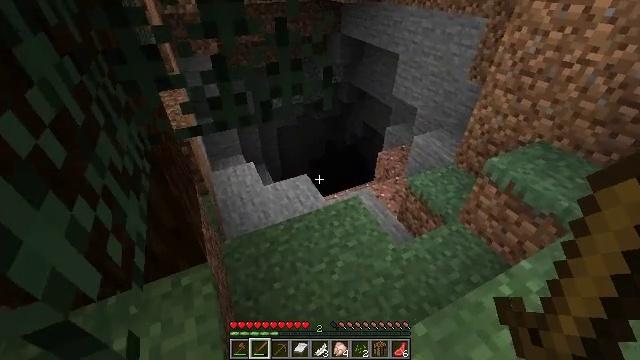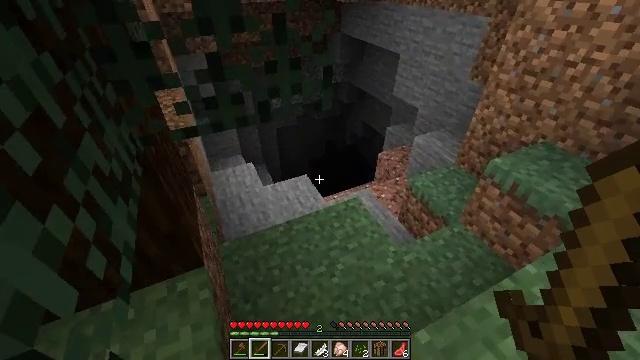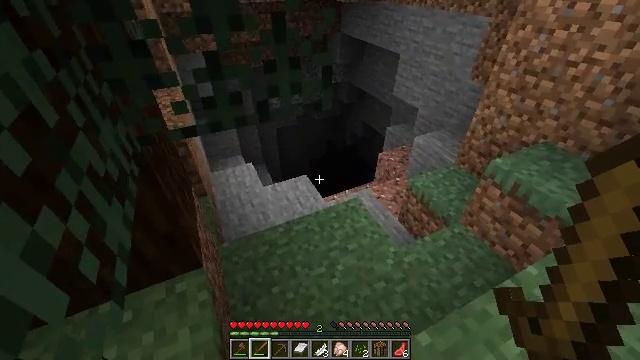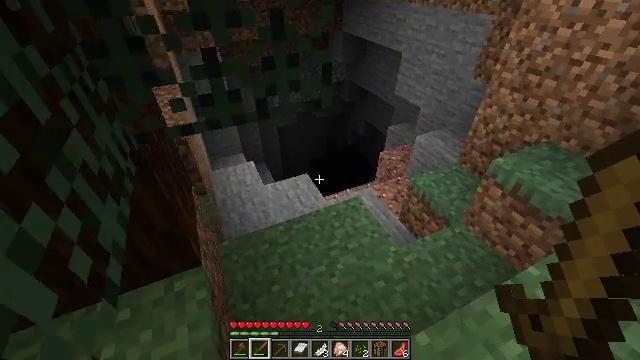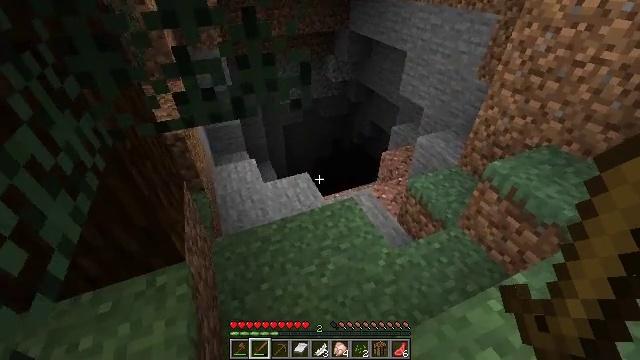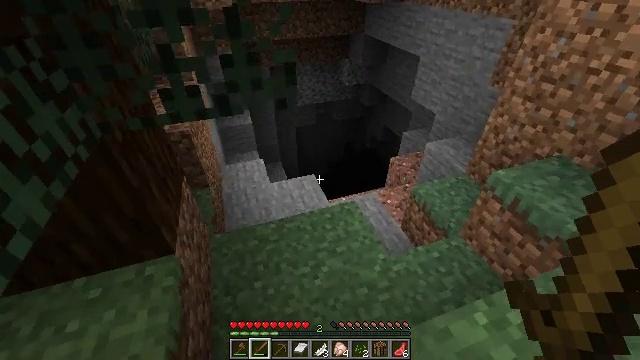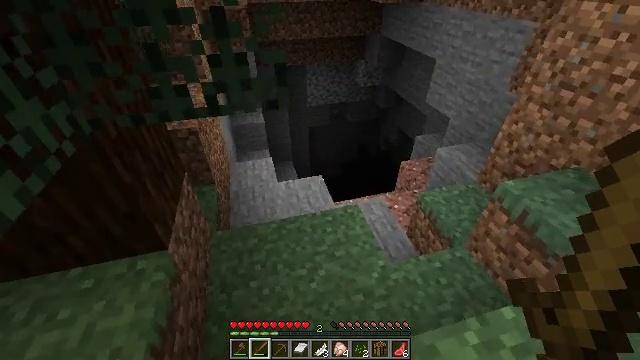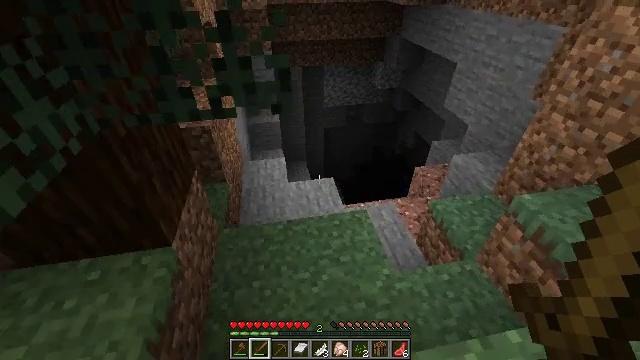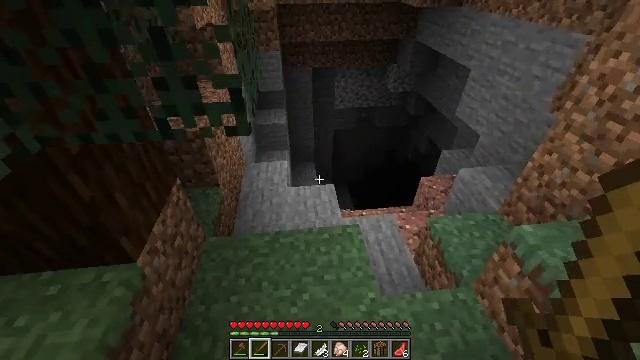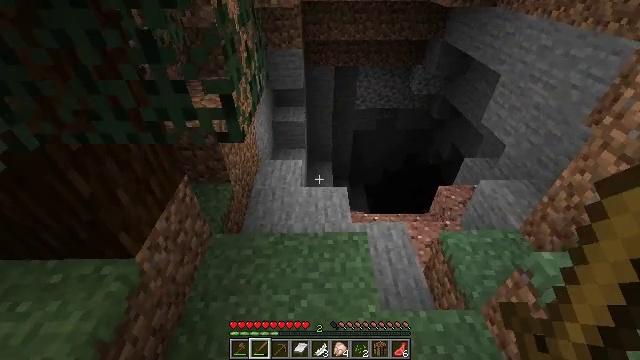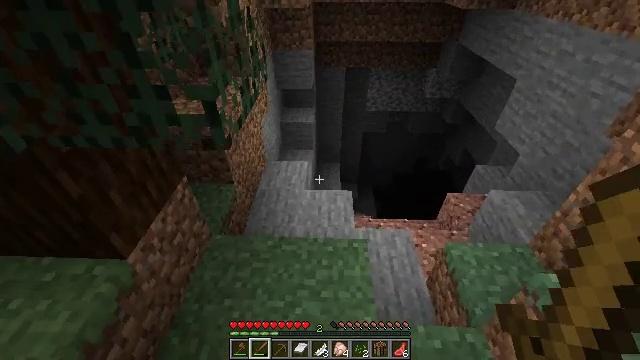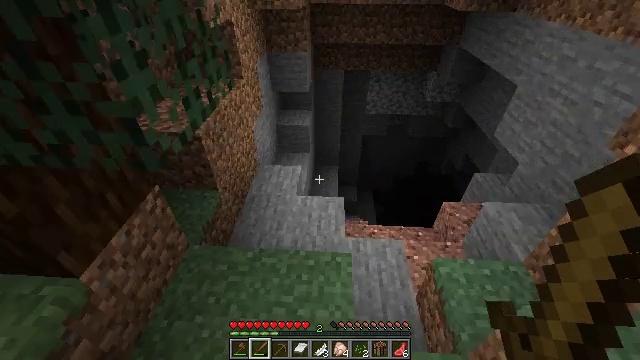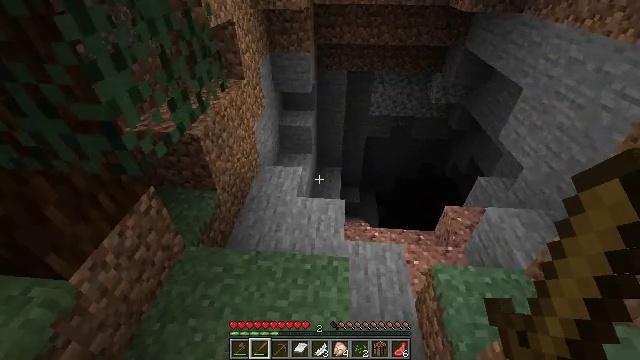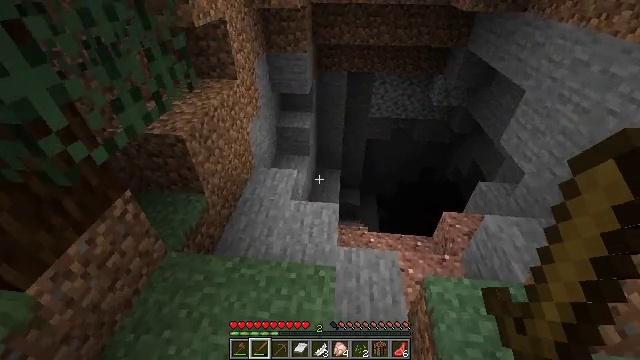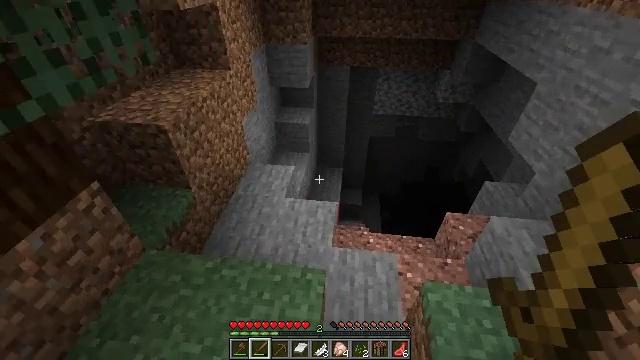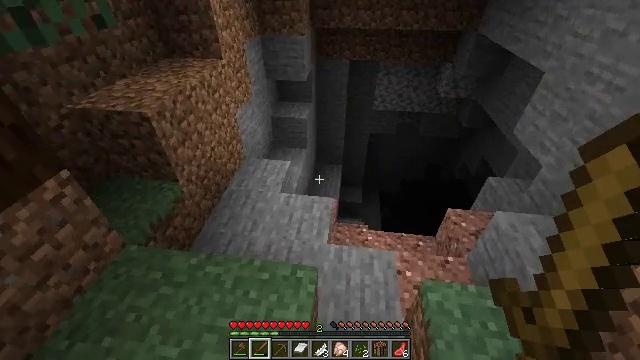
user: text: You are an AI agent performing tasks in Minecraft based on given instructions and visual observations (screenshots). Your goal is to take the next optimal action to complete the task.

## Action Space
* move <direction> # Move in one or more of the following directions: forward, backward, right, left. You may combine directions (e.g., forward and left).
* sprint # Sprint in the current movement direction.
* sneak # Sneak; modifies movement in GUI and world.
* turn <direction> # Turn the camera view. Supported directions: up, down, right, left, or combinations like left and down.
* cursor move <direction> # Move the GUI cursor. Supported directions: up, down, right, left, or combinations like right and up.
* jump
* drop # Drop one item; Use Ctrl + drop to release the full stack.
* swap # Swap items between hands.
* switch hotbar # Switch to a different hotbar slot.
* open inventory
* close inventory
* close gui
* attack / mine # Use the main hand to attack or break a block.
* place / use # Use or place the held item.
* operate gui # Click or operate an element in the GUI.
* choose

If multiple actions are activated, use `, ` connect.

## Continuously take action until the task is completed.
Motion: motion action
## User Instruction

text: Remove the large fern from the terrain.
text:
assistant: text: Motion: no_op
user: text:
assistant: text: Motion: no_op
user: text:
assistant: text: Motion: move right
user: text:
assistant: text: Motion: move right, turn left
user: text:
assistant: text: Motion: move right, turn left
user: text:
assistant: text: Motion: move forward and move right, turn left
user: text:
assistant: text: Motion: move forward and move right, turn left
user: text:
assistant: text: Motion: move forward and move right, turn left
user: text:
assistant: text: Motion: move forward and move right, turn left
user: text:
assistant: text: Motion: move forward and move right, turn left
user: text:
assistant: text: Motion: move forward and move right, turn left
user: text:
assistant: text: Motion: move forward and move right, turn left
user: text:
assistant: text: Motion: move forward and move right, turn left
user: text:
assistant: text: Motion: move forward and move right, turn left
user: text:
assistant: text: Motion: move forward and move right
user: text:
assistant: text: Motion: move forward and move right, turn left
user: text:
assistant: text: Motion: move forward, turn left
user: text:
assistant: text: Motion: no_op
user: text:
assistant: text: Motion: move forward
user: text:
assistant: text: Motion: move forward
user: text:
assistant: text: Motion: move forward
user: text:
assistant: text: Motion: move forward, turn down
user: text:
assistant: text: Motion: move forward, turn down
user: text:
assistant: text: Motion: move forward, turn right and down
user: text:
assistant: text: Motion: move forward, turn right and down
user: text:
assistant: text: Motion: move forward, turn right
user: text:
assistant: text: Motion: no_op
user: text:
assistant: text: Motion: move left
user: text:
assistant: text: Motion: move left
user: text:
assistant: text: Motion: move left, turn right